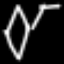
Label: diamond